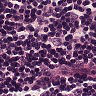
Metastatic tissue present: no